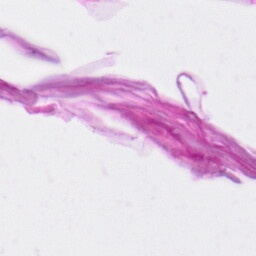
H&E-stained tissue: Skin